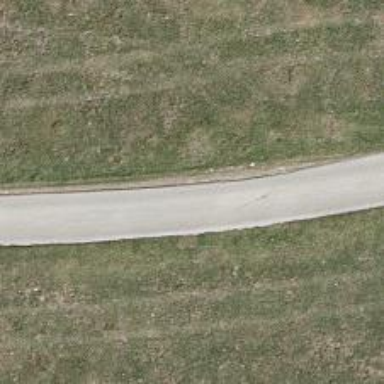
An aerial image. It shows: Unclassified road.